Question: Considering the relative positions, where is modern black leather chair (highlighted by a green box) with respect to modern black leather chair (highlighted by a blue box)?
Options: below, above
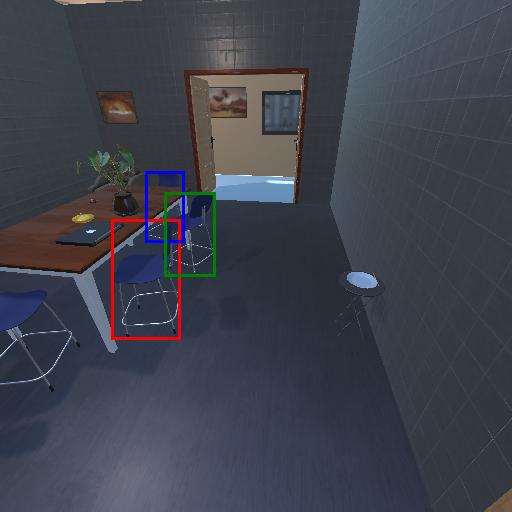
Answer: below